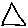
Label: triangle